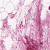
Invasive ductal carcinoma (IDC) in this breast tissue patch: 0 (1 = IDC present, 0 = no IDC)